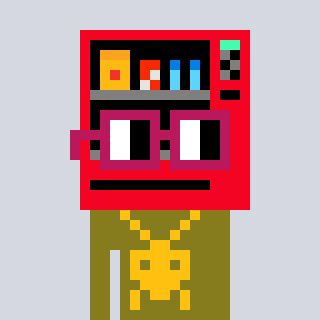
a pixel art character with square dark red glasses, a vending machine-shaped head and a gunk-colored body on a cool background